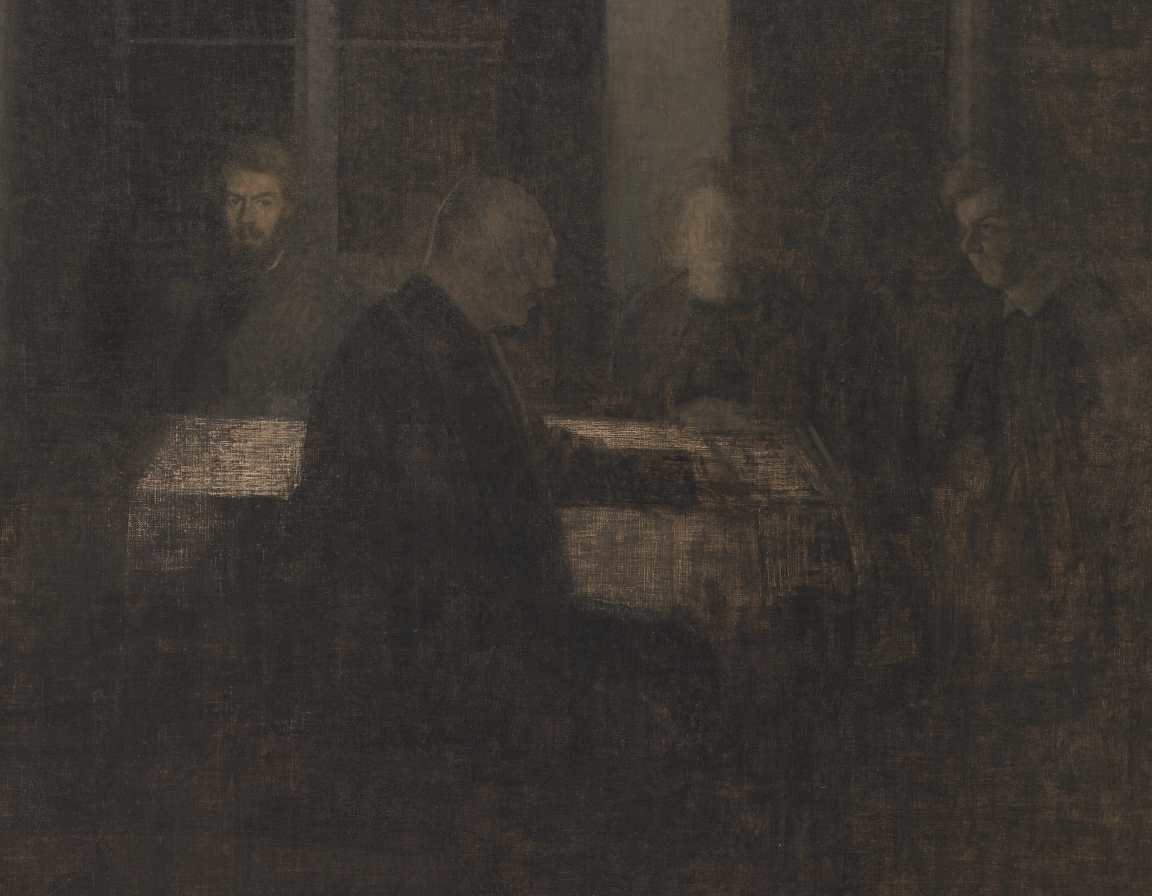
portrait painting, wide, dark interior, candlelight, four figures gathered around a white-clothed table in a near-dark interior, bearded man on far left facing viewer, older bald man seated centre foreground in profile, pale ghostly figure centre background facing the viewer, fourth figure in profile on the right, two dark windows behind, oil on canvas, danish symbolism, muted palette